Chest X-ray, AP view. Patient: 32 years old, sex F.
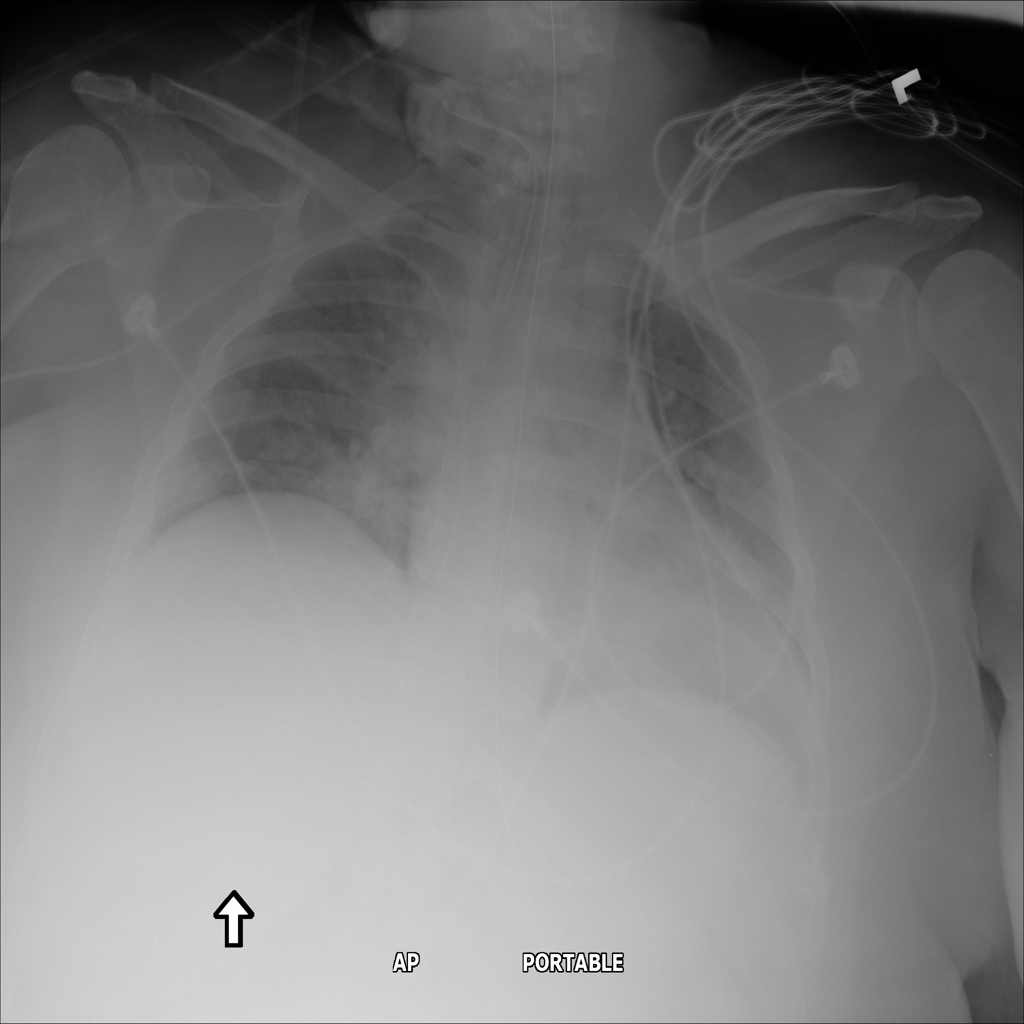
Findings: Infiltration